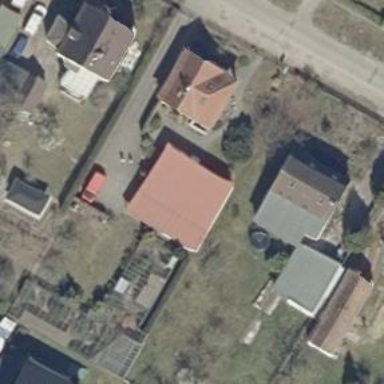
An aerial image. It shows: Bungalow.